Interaction volume radius: 5 \u00c5
Interaction volume height: 30 \u00c5
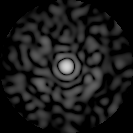
Disorder parameter: 0.8118